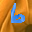
Label: 6